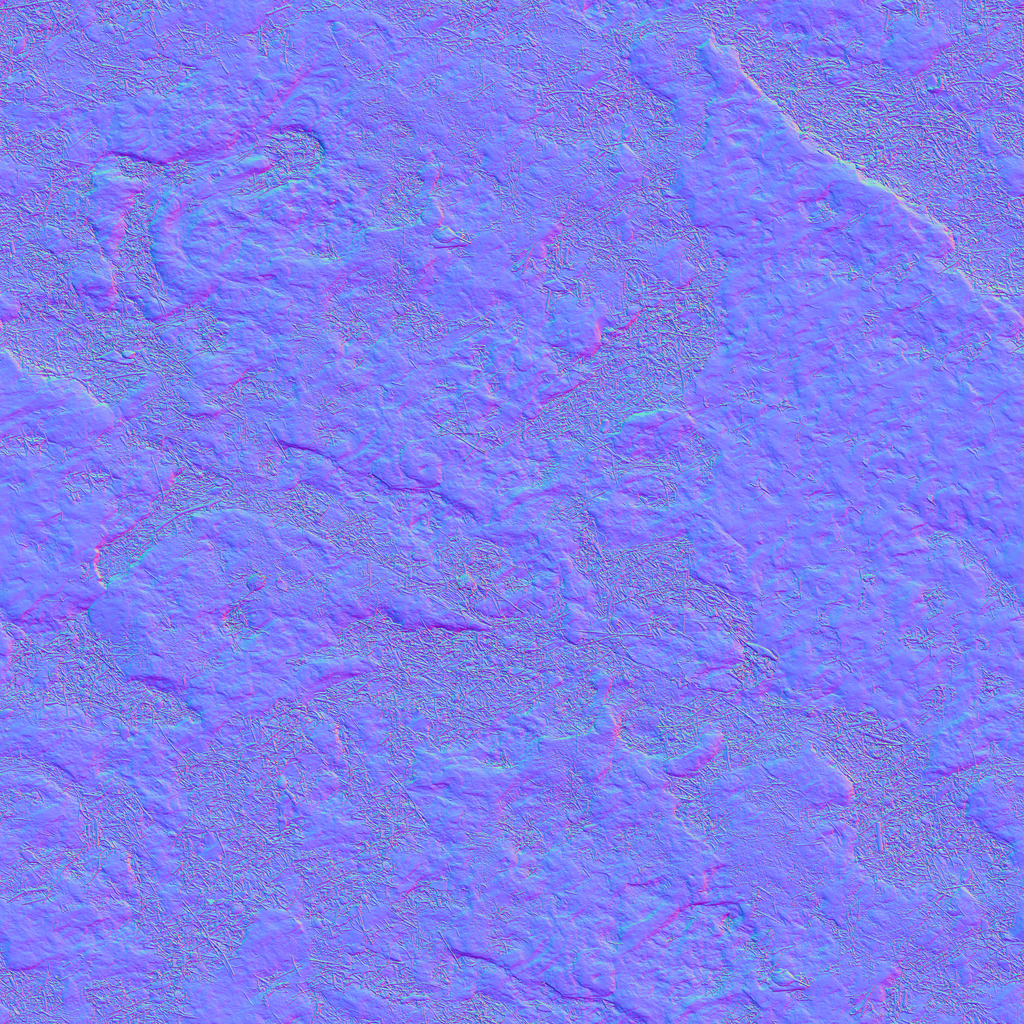
Texture map type: NormalGL